Question: I would like my app to appear in the 'UIActivityViewController' for text, in other apps. For example, when sharing from the Notes app as shown below.

Adding the following to the Info.plist didn't produce any visible results (in Notes, Evernote and Simplenote):
'''
<key>CFBundleDocumentTypes</key>
<array>
<dict>
<key>CFBundleTypeIconFiles</key>
<array>
<string>icon-text-57.png</string>
<string>icon-text-72.png</string>
<string>icon-text-114.png</string>
</array>
<key>CFBundleTypeName</key>
<string>Text</string>
<key>LSHandlerRank</key>
<string>Alternate</string>
<key>LSItemContentTypes</key>
<array>
<string>public.text</string>
<string>public.plain-text</string>
<string>public.utf8-plain-text</string>
<string>public.utf16-external-plain- text</string>
<string>public.utf16-plain-text</string>
<string>public.rtf</string>
</array>
</dict>
</array>
'''
Is this possible? How?
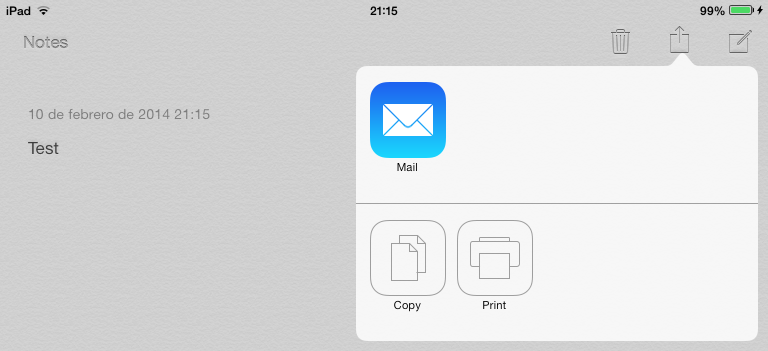
Answer: Short answer: you can't.
Currently, you cannot add your app into other 'UIActivityViewControllers', unless you create your own UTI and the app ( Notes, Evernote and Simplenote) add code into their app to show yours.
What you are likely referring to, though, is the 'UIDocumentInteractionController', which is different, and there you CAN add your app, and I believe you are doing that correctly.
The things you are trying are all 'UIActivityViewControllers' so no matter how hard you try, your app will not show up there.
Quick note to add: A good way to distinguish between is 'UIActivityViewControllers' and a 'UIDocumentInteractionController' is to see if "Dropbox" comes up in it. From my experience the Dropbox app has a "catch-all" UTI and can take any file so it usually comes up in nearly all 'UIDocumentInteractionController''s. Of course, you'll need to have the app installed